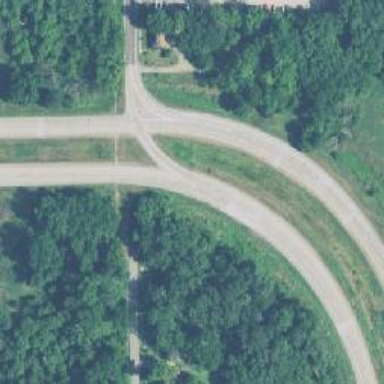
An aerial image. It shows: Trunk link highway.